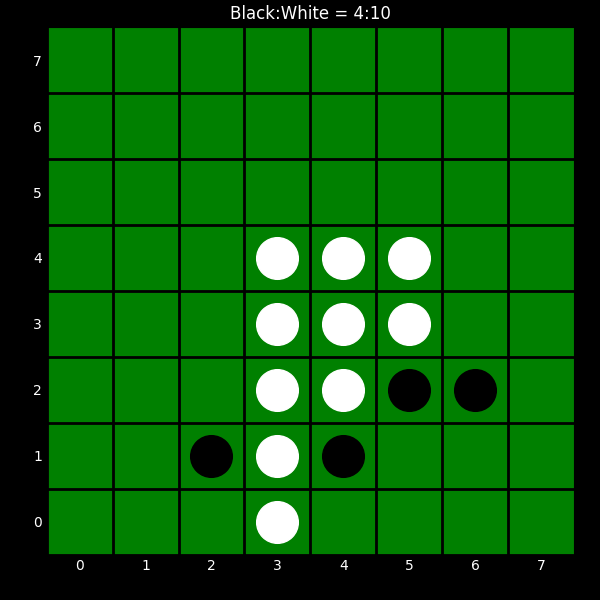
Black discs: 4
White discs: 10